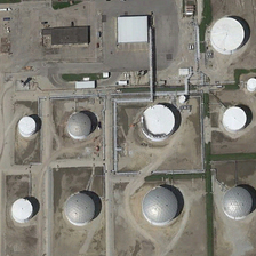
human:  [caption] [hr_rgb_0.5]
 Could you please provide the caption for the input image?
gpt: In this picture, we only see very few trees and grass.

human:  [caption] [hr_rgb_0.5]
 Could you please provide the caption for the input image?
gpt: Cylindrical buildings are white or gray.

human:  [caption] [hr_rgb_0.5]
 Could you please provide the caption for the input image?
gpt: Ten cylindrical buildings are white or gray.

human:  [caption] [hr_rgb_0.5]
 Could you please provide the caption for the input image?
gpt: In this photo, we can only see a few trees and grass.

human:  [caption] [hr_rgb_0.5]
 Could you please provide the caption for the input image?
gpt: We can only see some trees and grass in this picture.